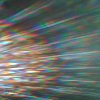
Label: sunburn